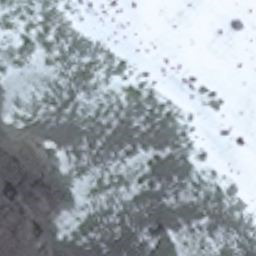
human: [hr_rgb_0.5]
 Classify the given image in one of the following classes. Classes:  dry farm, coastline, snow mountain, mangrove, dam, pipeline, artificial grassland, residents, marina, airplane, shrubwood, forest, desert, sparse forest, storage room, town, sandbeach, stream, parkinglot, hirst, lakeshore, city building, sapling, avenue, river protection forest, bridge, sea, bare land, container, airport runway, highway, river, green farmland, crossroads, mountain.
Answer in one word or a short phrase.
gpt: snow mountain